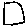
Label: square